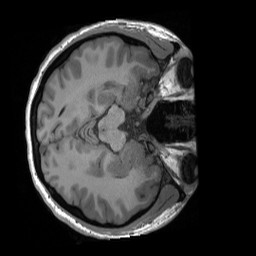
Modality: T1w
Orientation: axial
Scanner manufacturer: siemens
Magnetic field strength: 3 T
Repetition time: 2.4 s
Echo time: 0.00224 s